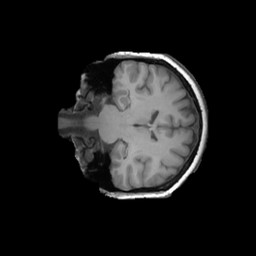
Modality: T1w
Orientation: coronal
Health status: ill
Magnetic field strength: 3 T